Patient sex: M
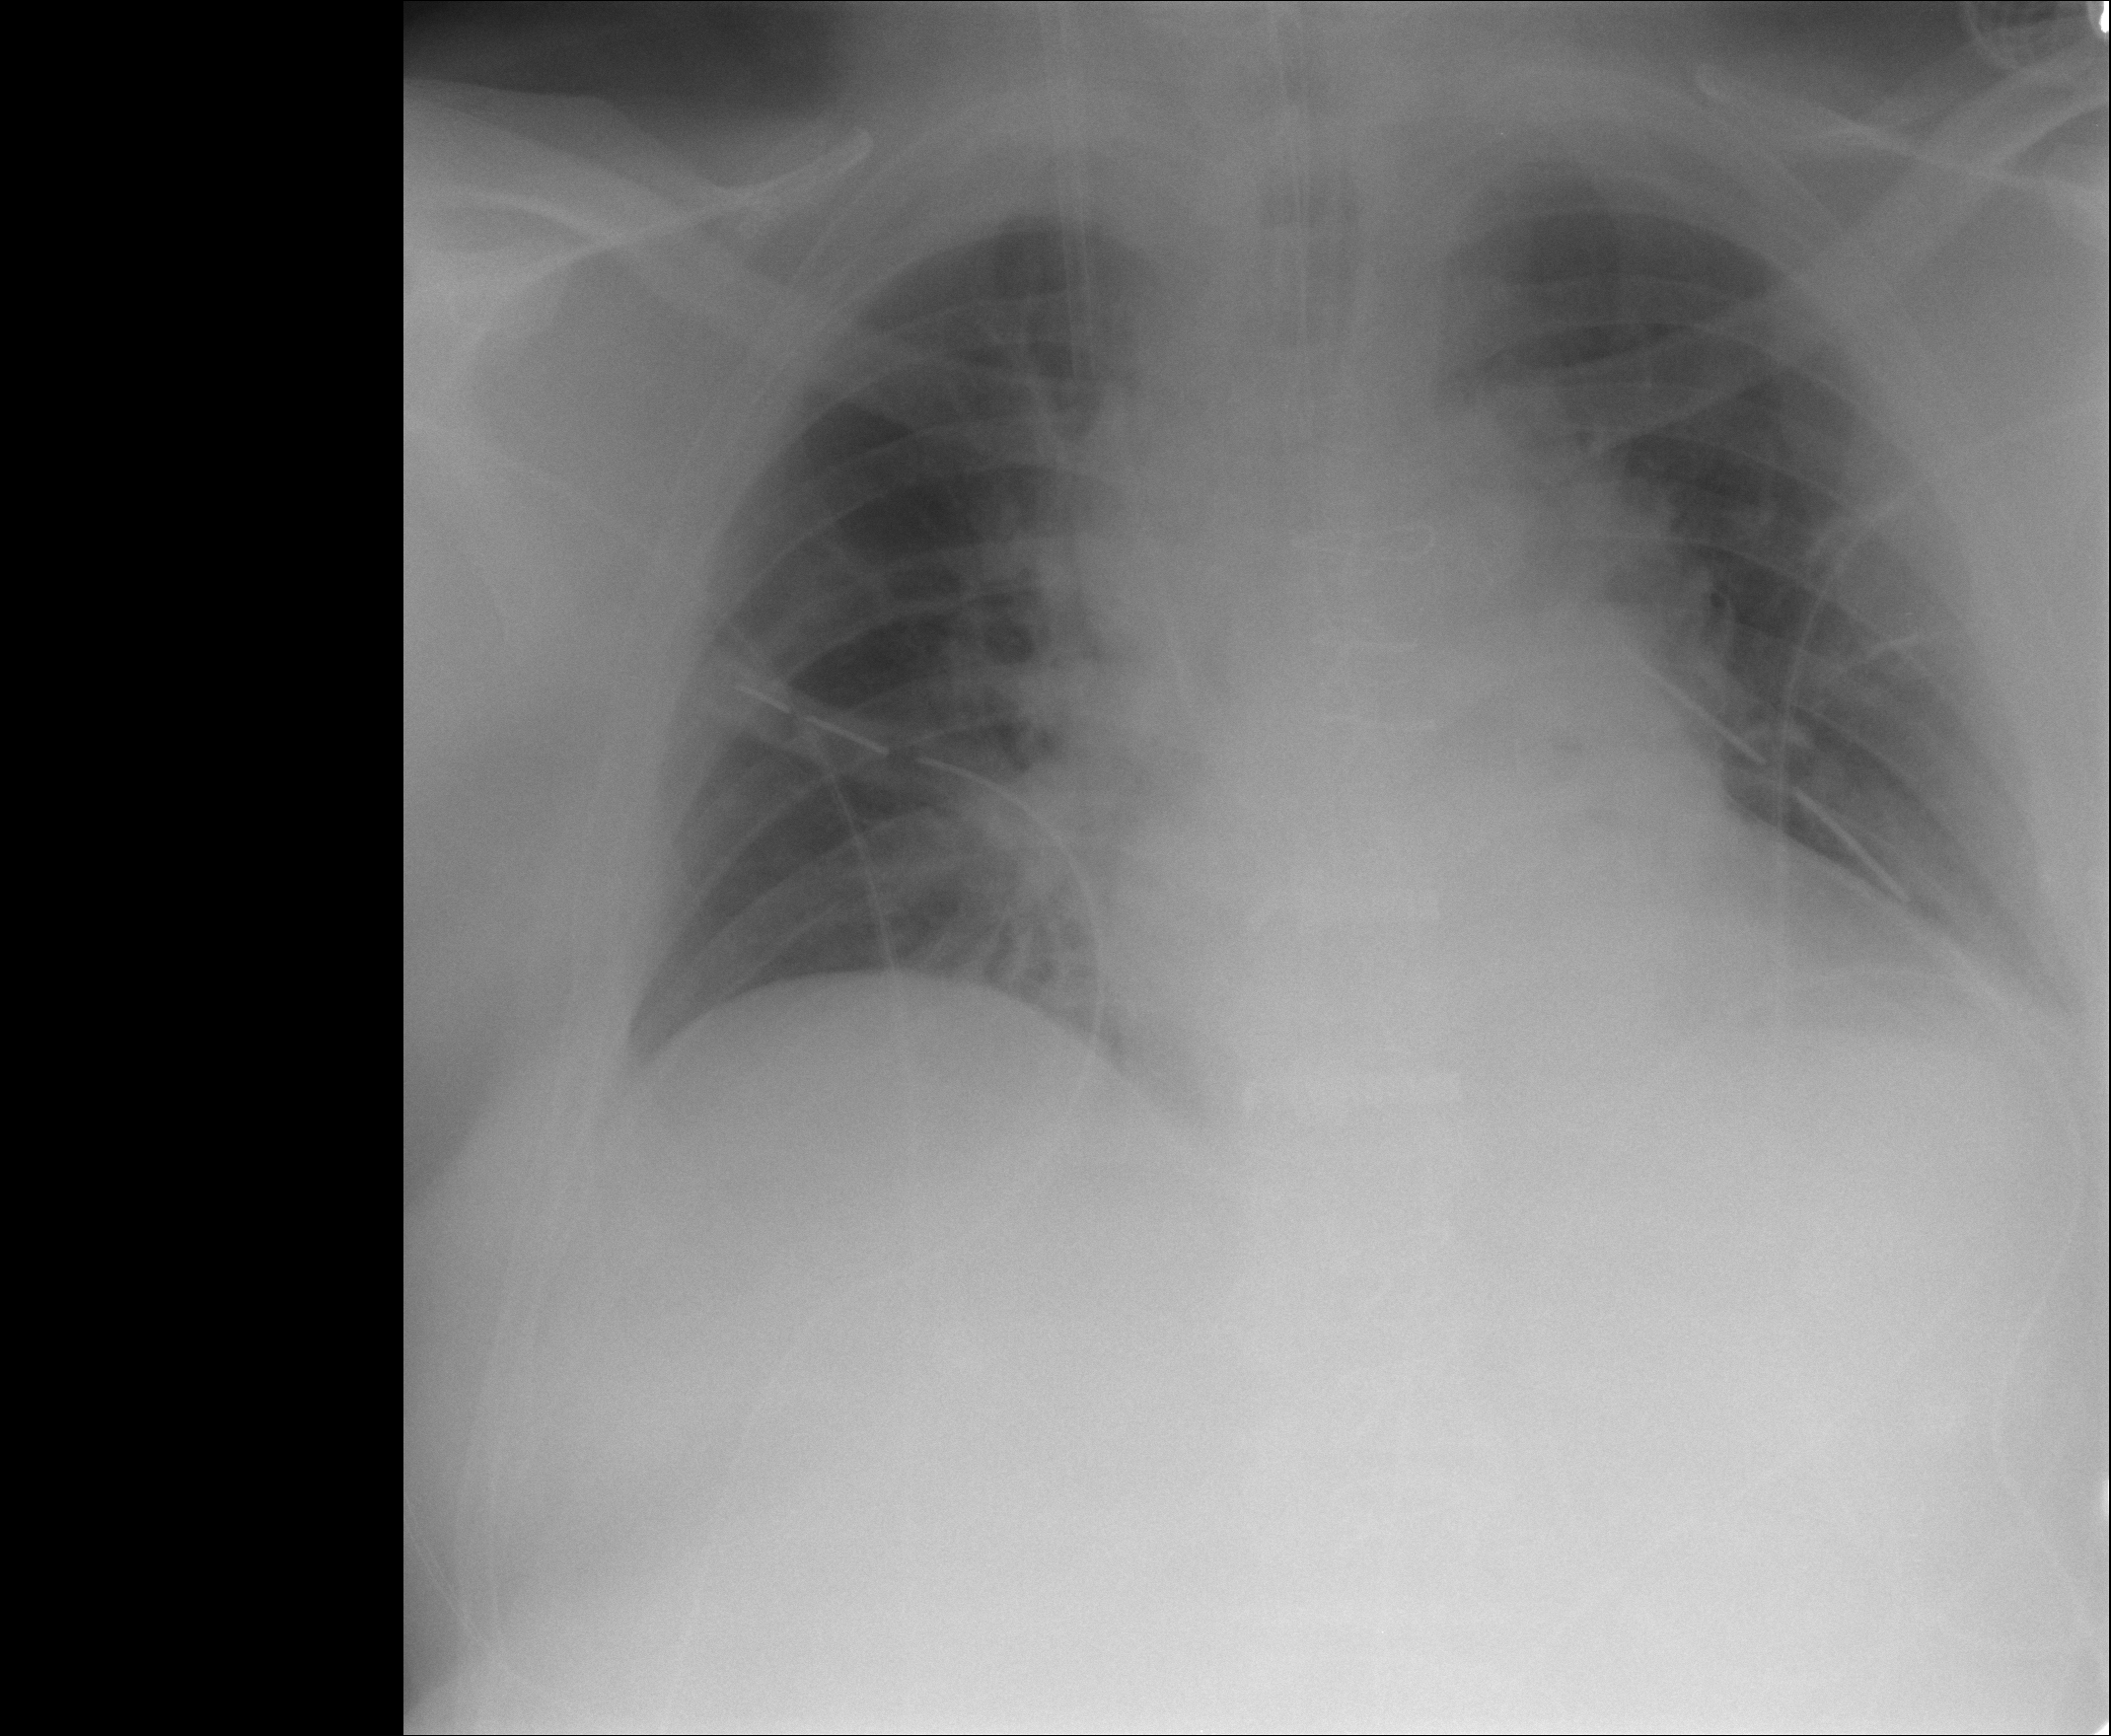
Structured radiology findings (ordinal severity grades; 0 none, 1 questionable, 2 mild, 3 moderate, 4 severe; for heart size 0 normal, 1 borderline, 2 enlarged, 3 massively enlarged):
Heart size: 0
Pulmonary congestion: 3
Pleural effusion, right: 2
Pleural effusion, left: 2
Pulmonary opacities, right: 2
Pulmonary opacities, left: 2
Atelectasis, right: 2
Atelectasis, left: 2